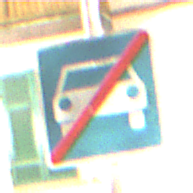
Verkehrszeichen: EndeKraftfahrstrasse
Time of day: Night
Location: Outdoor (Urban)
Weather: PartlyCloudy
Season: NotSpecified
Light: Artificial